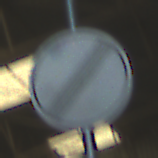
Verkehrszeichen: EndeSaemtlicherBegrenzungen
Umgebung: Indoor, Urban
Tageszeit: Midday
Wetter: NotSpecified
Licht: Natural
Jahreszeit: NotSpecified
Kontrast: MediumContrast